Question: I have eclipse Neon.3 Release(4.6.3) and Ubuntu 16.04 and I use Darkest Dark Theme. Is this normal?

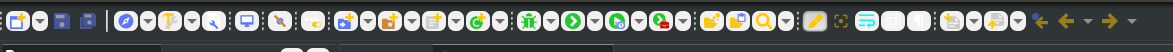
Answer: Short answer is "Yes, it's normal" though not pretty. This issue happens with light based themes in GTK (like Ambiance) when the Eclipse window does not have focus.
Those colors come from GTK theme itself and you can see the same issue even without Darkest Dark, like just using the regular Eclipse's Dark theme. Anyway, that issue is known by Darkest Dark devs (I contribute to that project) but can't tell if it's possible to fix.
The easiest workaround is to apply a different GTK theme, like OSX-ARC-Darker or Adwaita. Example: <URL>